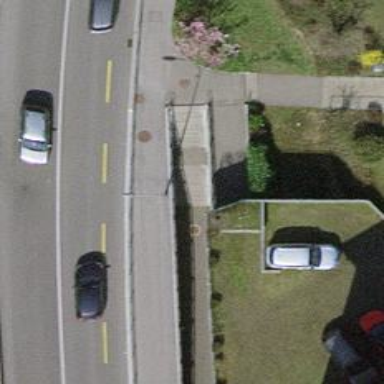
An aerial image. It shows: Road with steps.